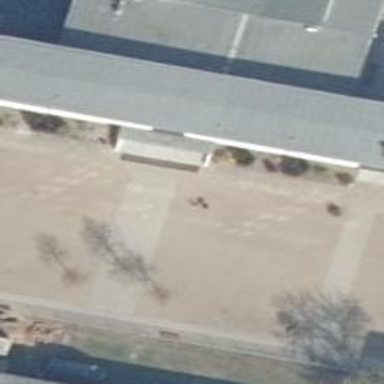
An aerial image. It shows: School building.